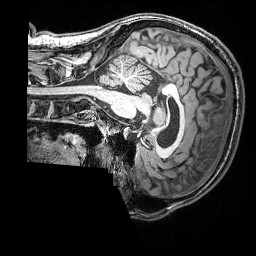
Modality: T1w
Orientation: sagittal
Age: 21
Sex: male
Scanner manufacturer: siemens
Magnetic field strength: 3 T
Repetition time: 2.53 s
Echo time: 0.00388 s